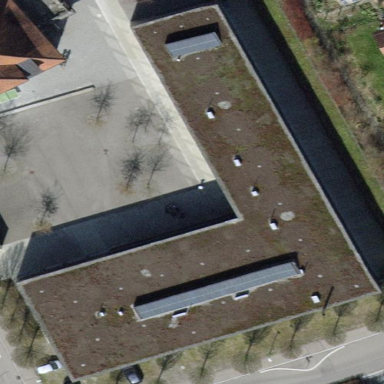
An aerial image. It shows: School building with flat roof.